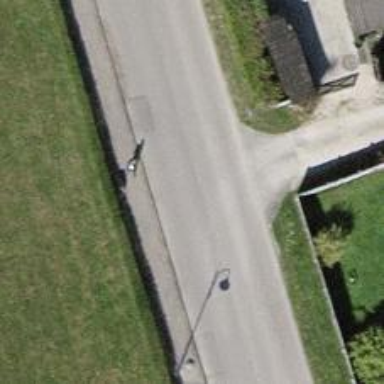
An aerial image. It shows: Residential road with asphalt surface and sidewalk on the left side.